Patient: sex M, age 48
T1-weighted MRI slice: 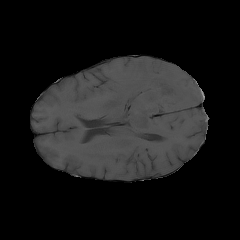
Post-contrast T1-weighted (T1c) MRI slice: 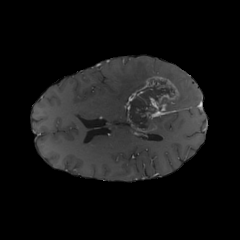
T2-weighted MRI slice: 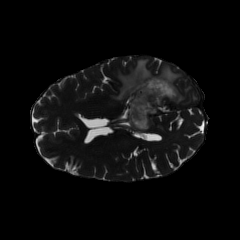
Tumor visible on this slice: yes
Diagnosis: Glioblastoma, IDH-wildtype
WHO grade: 4